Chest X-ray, PA view. Patient: 30 years old, sex M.
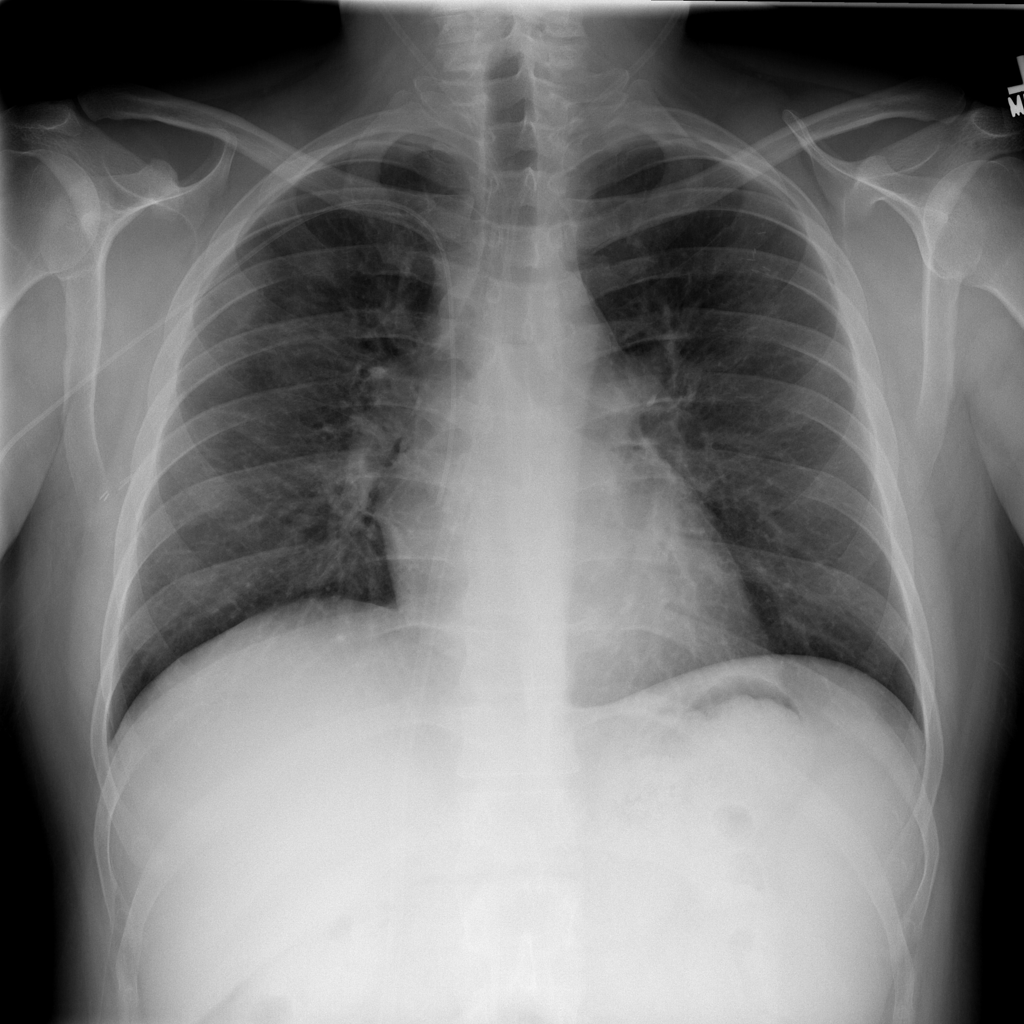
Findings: No Finding